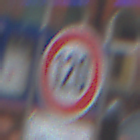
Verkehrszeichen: Geschwindigkeit120
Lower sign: HinweisDurchVerbaleAngabe6
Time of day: MorningAfternoon
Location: Outdoor (Urban)
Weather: Overcast
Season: NotSpecified
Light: Natural